Question: I have got here a little problem that I have to solve.
I have a ViewModel with a collection, so this collection holds objects of the type "Category", each Category has a List of "Channels".
So, I want to show the collection of the categories and directly at the bottom the list of all channels for each category.
Some thing like this:

How to do this in Xaml? With data bindings?
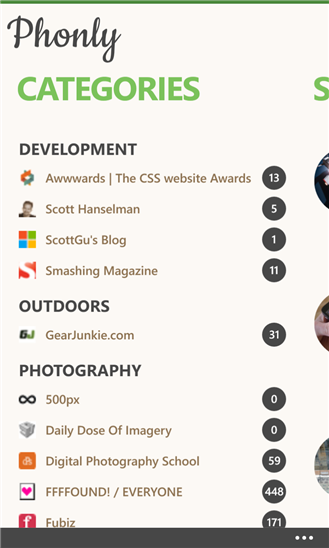
Answer: Seems you're using the wrong control for this kind of thing. You should be using a 'LongListSelector' since Grouping is already built in.
Here's a working example: <URL>
---
Launch the News Application for the Windows Phone 8 and you can see LongListSelector Group in action.